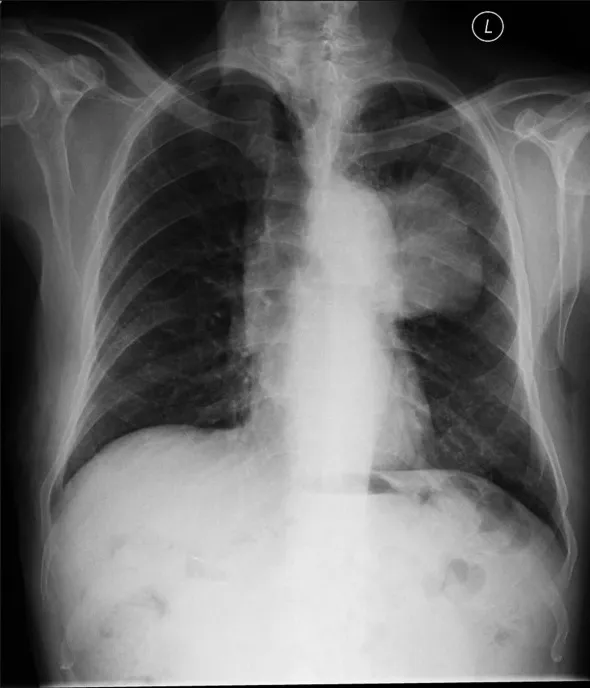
Sagittal head computed tomography slice. This image is a sagittal slice of the head computed tomography performed on the patient. It demonstrates the intracranial metastasis.
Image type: radiology (x_ray)